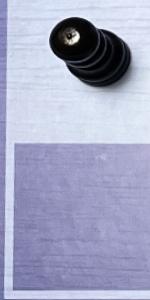
Label: Empty